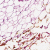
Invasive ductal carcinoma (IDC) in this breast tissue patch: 0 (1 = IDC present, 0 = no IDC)